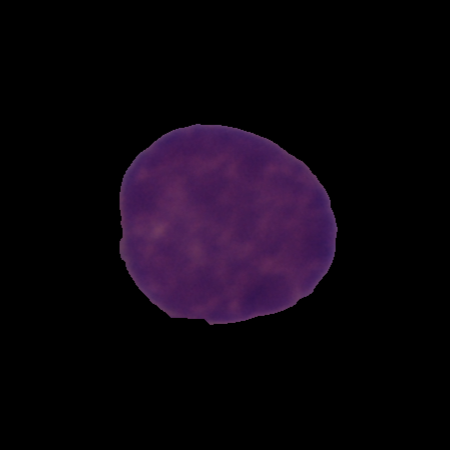
Label: cancer